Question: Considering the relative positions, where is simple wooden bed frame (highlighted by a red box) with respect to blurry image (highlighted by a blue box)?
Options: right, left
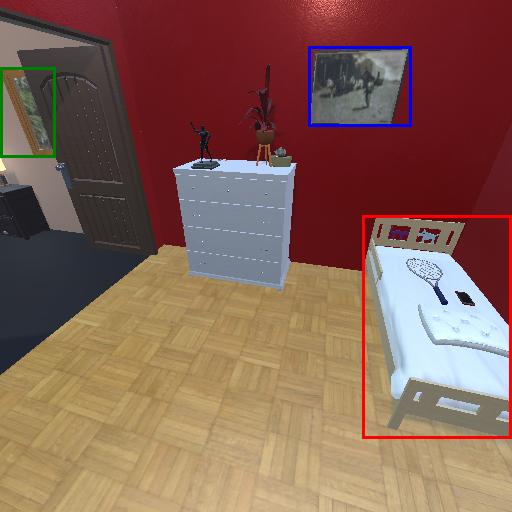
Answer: right